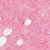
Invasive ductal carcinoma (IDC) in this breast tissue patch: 0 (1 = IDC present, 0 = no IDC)